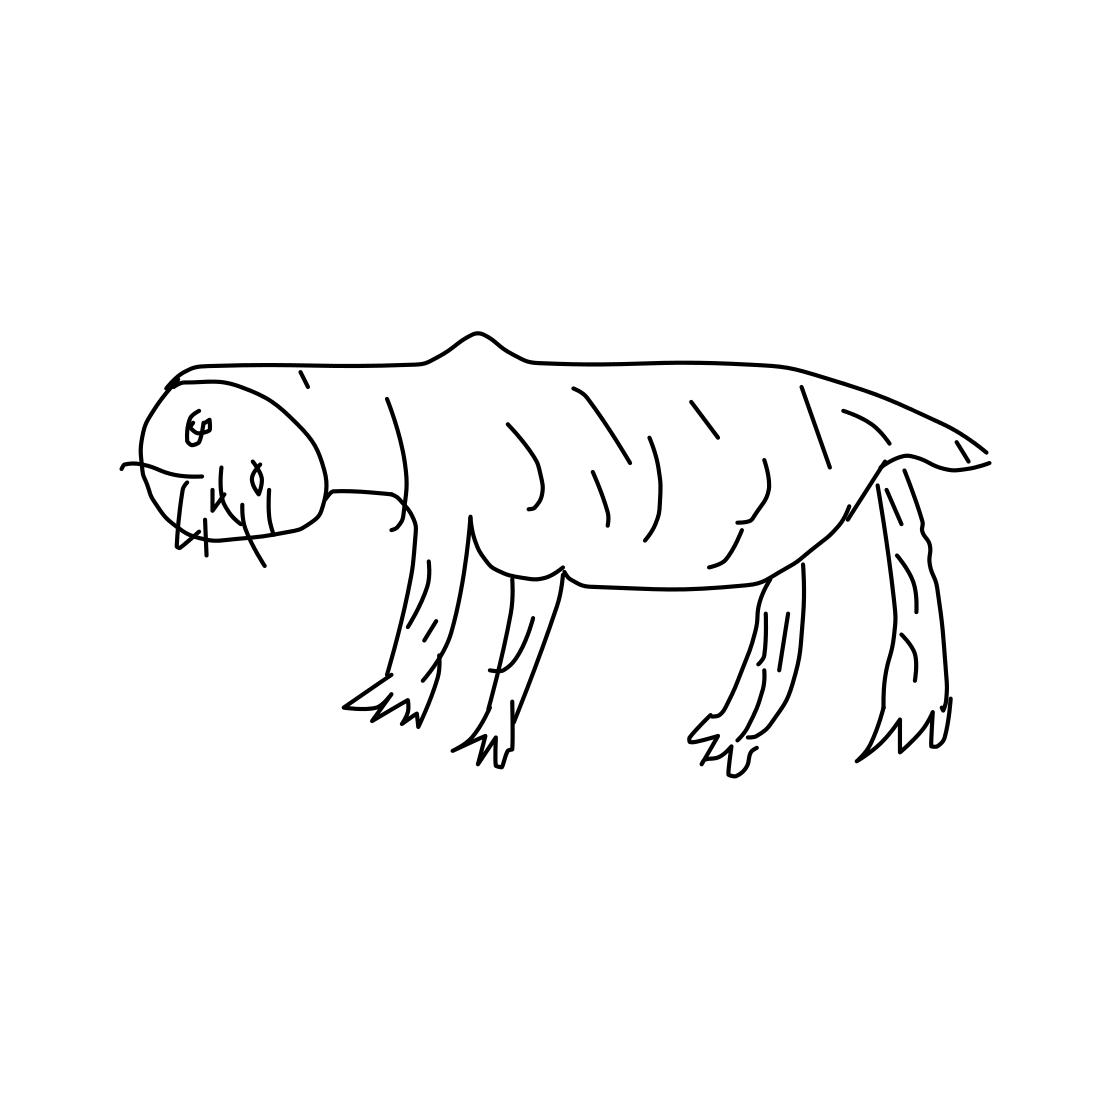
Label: tiger